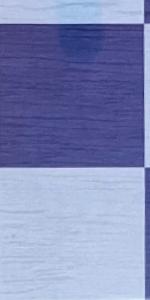
Label: Empty